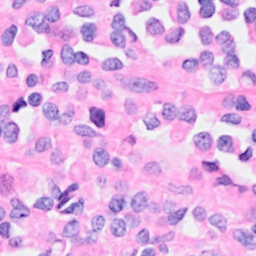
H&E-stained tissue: Breast